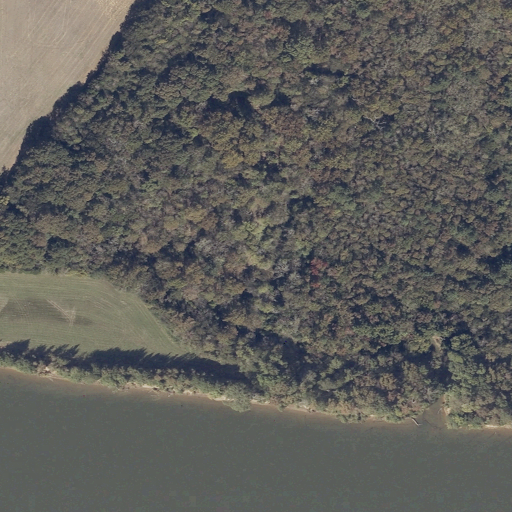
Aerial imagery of valley in Alabama named Clark Hollow containing woody wetlands, open water, deciduous forest, pasture, cultivated crops, mixed forest, and shrub